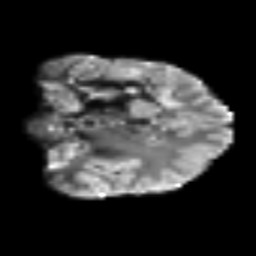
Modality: T2w
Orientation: coronal
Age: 31
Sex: female
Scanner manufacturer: siemens
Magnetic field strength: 3 T
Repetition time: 6.1 s
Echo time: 0.101 s